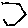
Label: hexagon